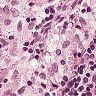
Metastatic tissue present: no